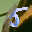
Label: 5